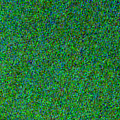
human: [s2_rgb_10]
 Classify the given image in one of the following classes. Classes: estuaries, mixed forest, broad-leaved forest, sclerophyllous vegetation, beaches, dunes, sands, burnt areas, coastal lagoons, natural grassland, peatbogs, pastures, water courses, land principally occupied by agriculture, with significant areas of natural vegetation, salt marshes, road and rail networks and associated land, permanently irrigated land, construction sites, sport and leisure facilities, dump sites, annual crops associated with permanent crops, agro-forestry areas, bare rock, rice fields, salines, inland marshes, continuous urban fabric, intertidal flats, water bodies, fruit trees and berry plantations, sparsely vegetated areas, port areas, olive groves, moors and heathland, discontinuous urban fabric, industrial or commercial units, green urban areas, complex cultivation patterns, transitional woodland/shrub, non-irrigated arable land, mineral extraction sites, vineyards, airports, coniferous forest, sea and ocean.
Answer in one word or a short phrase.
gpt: sea and ocean